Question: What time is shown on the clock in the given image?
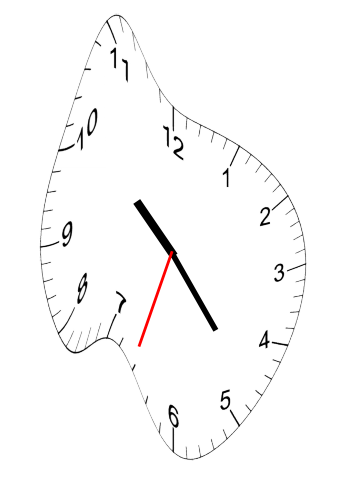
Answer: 10:23:33